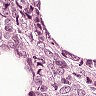
Metastatic tissue present: yes